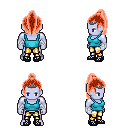
a pixel art fantasy rpg character, male body template, dark elf, purple skin, teal pirate shirt, gold greaves, red long topknot hairstyle, iron tiara, white cloth bandages, ghillies, four views (front, back, left, right), 2x2 character sprite sheet, small pixel art, hard edges, no anti-aliasing